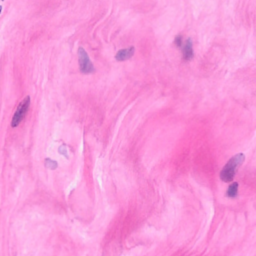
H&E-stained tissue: Breast